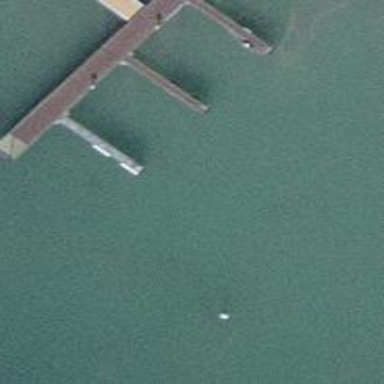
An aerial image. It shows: Man-made pier.